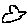
Label: bird